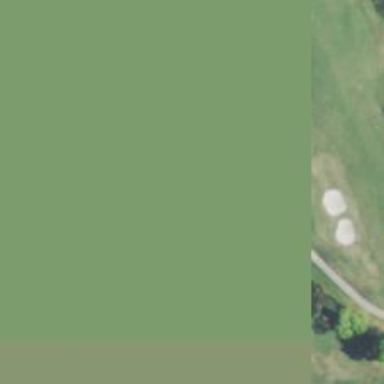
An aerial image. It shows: View of golf hole.